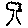
Label: tree